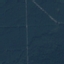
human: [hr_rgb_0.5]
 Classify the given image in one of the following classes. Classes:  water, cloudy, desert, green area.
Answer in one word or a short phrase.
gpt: green area